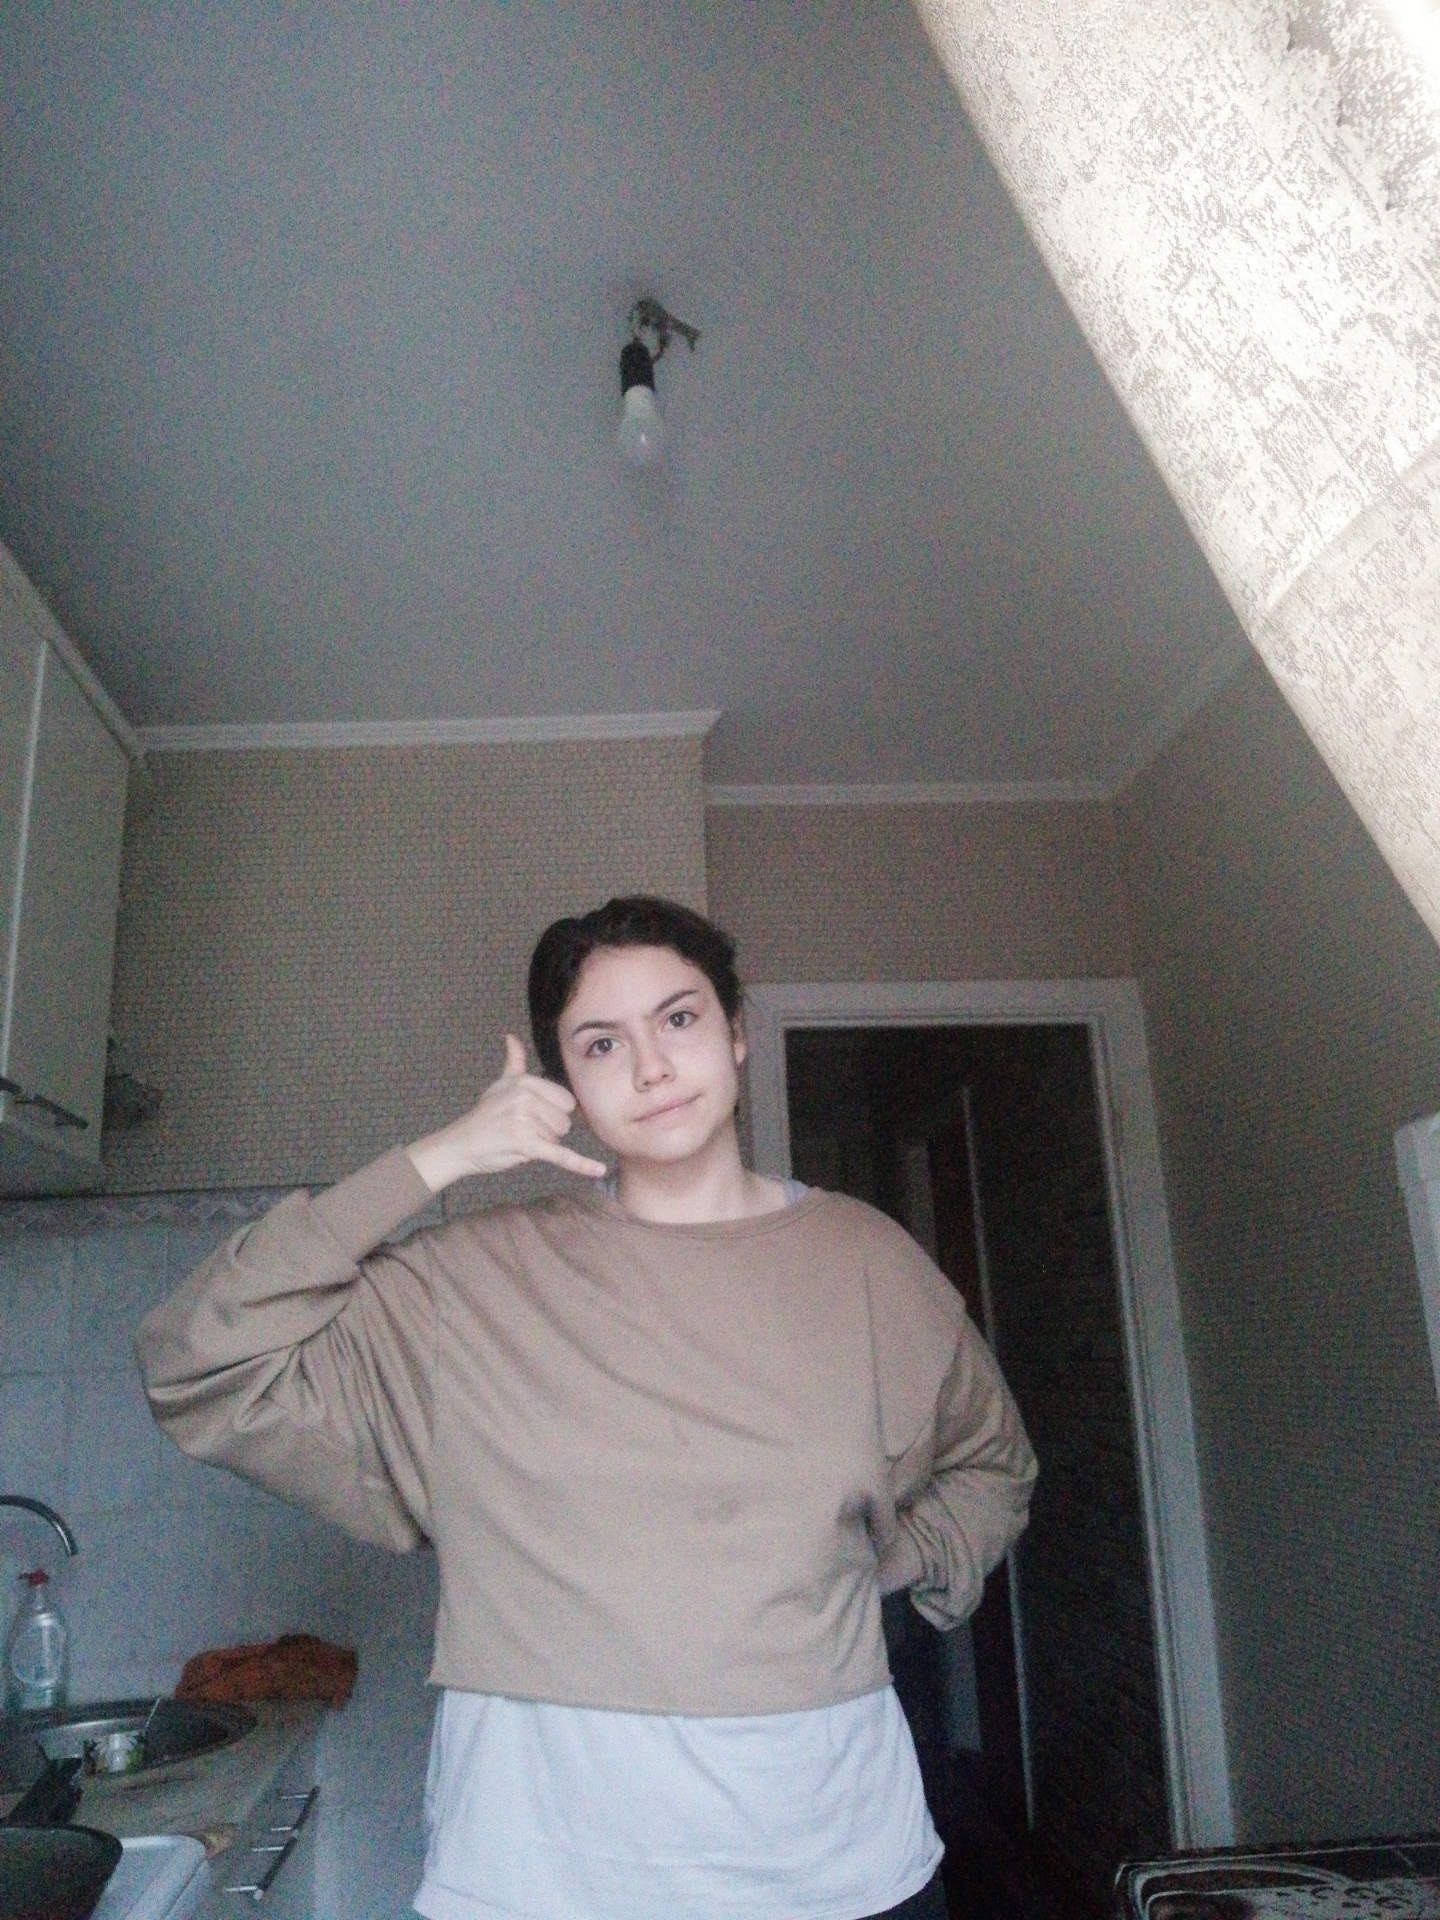
Label: noise